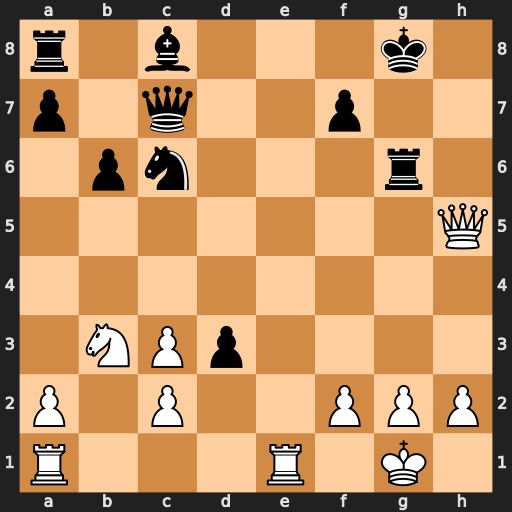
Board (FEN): r1b3k1/p1q2p2/1pn3r1/7Q/8/1NPp4/P1P2PPP/R3R1K1
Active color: w
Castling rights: -
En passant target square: -
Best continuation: Re8+ Kg7 Qh8#